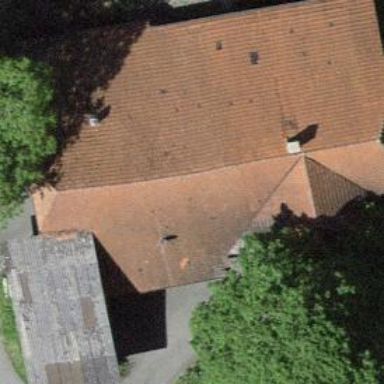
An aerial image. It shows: Farm building.